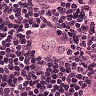
Metastatic tissue present: yes